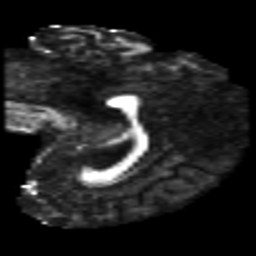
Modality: FA
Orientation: sagittal
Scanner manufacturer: philips
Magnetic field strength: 3 T
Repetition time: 8.6 s
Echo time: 0.127 s